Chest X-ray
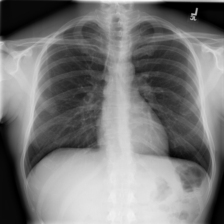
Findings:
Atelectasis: negative
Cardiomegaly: negative
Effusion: negative
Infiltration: negative
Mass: negative
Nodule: negative
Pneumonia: negative
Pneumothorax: negative
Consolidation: negative
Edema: negative
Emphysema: negative
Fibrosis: negative
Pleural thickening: negative
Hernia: negative